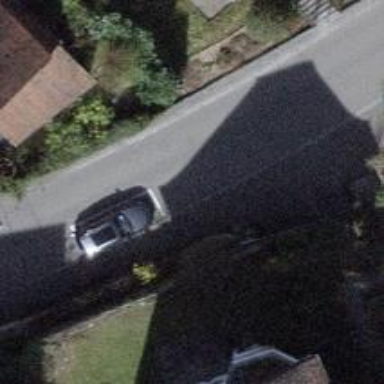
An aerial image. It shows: Residential road with asphalt surface.